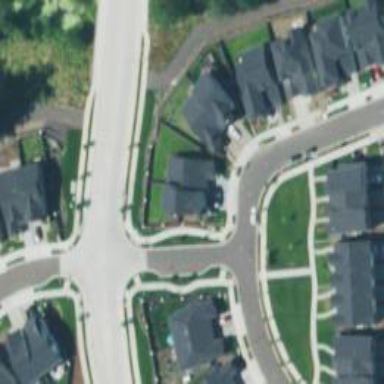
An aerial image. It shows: Residential road with separate asphalt sidewalk.